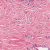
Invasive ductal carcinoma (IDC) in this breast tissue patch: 0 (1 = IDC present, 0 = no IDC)